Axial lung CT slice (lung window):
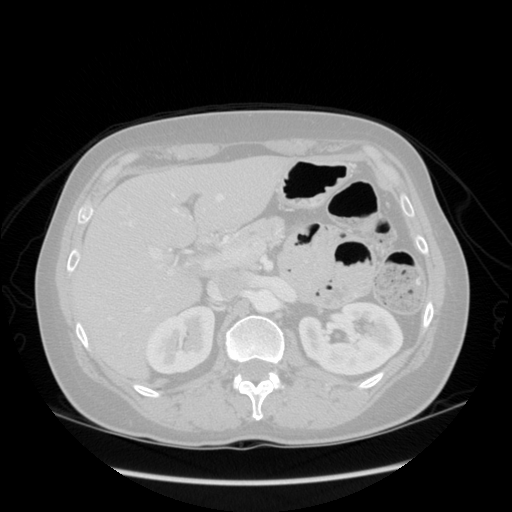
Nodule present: no